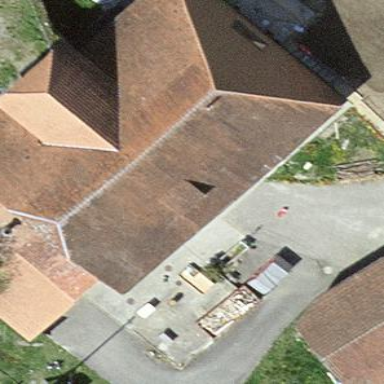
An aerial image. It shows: Farm building.